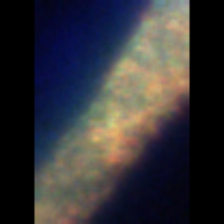
Taxon: Guinardia
Group: Diatoms